Question: I create a table in my stored procedure, export its content using BCP and then drop this table. BCP command looks like:
'''
SET @sqlop = 'BCP "SELECT blah FROM MYTABLE" queryout "' + @txt4print*
+ '" -b 50000 -c -t"," -S"server" -U"uname" -P"pswd"'
exec master..xp_cmdshell @sqlop --, NO_OUTPUT
'''
Typically, if there is an error in the store procedure, it is printed as a 'Message' in SQL Server. However, the output from BCP is not printed as a message. So I'm not able to capture the error instance in MATLAB. Is there a way to catch the string 'error' as shown below? Can this output be returned as a 'Message' from SQL Server?
I'm not an advanced SQL programmer. Thanks!
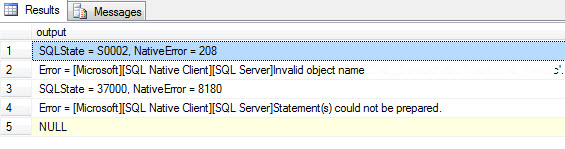
Answer: Well you have output here so you should be able to capture that output and then manually force an error from it.
'''
DECLARE @Output TABLE (OutputMessage NVARCHAR(4000));
SET @sqlop = 'BCP "SELECT blah FROM MYTABLE" queryout "' + @txt4print*
+ '" -b 50000 -c -t"," -S"server" -U"uname" -P"pswd"'
INSERT INTO @Output
exec master..xp_cmdshell @sqlop --, NO_OUTPUT
DELETE FROM @Output WHERE OutputMessage IS NULL
DECLARE @Statement NVARCHAR(MAX)
WHILE (SELECT COUNT(*) FROM @Output) > 0
BEGIN
SELECT TOP 1 @Statement = OutputMessage FROM @Output
IF @Statement LIKE '%Error%'
BEGIN
SET @Statement = 'Unexpected error in procedure: ' + @Statement
RAISERROR(@Statement, 16, 1)
END
END
'''
Alternatively if you just want a message and not an error, you should be able to use PRINT for similar effect.
<URL>